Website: apple
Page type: payment
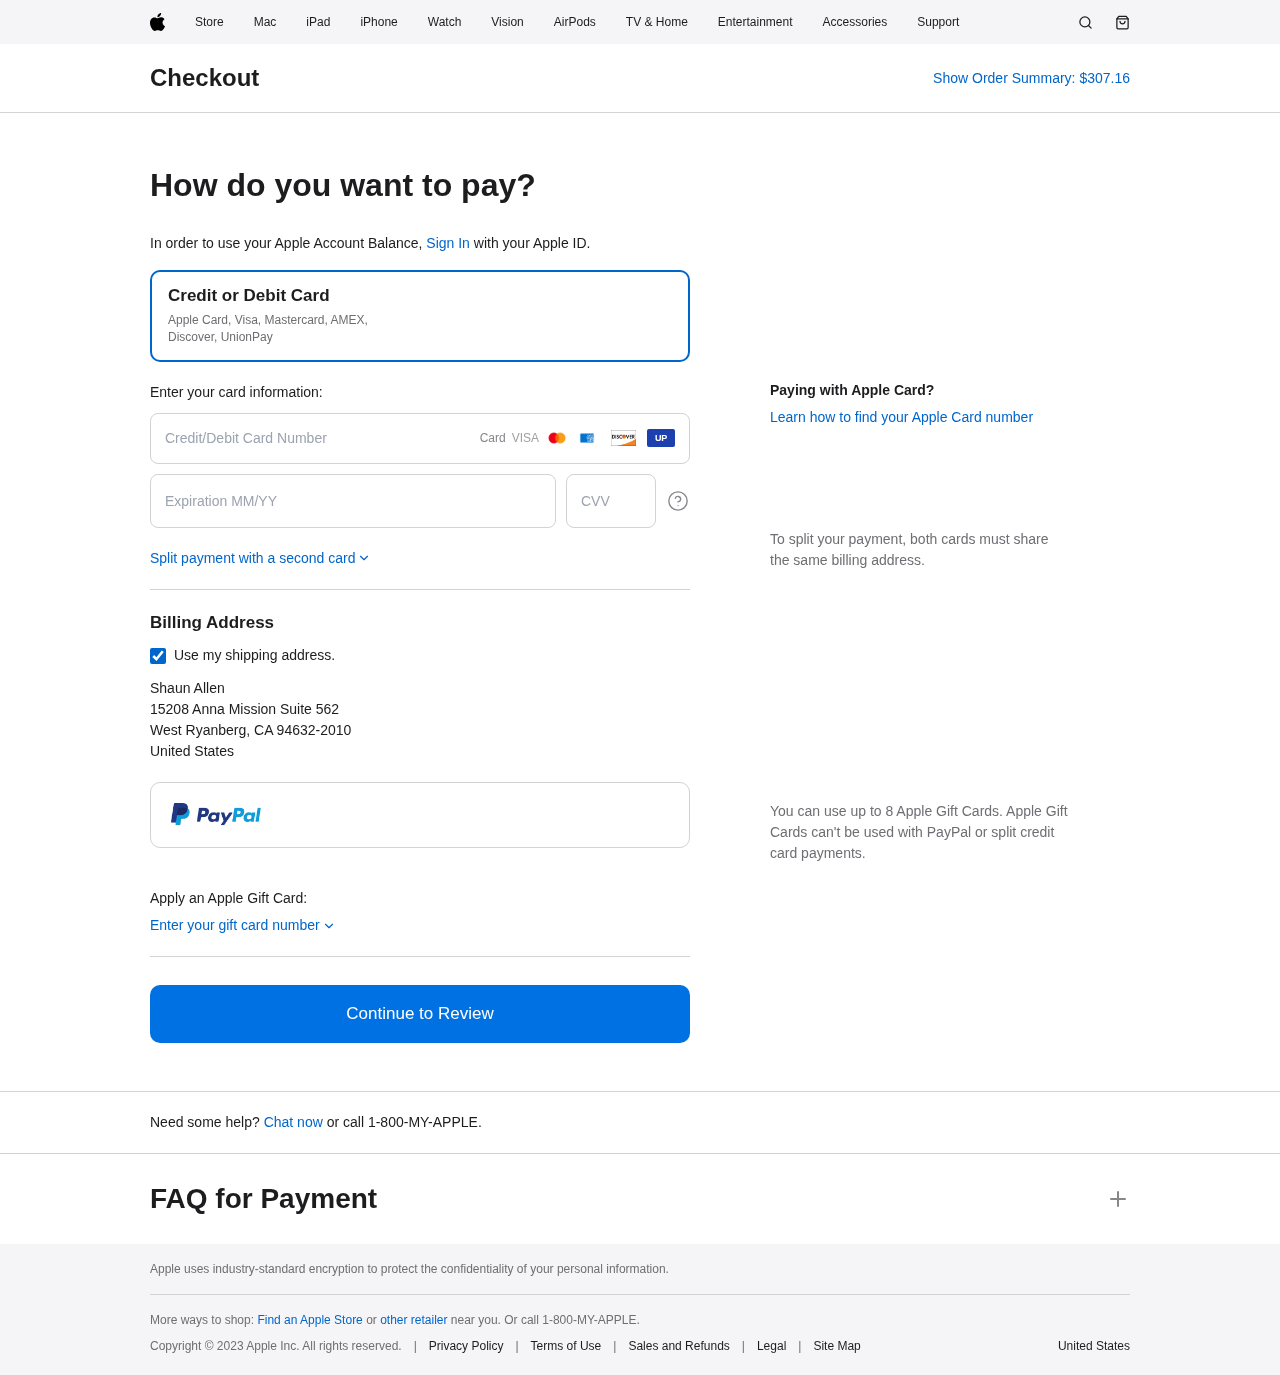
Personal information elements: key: PII_CARD_CVV
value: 458
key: PII_CARD_EXPIRY
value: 01/28
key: PII_CARD_NUMBER
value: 4074 8659 1822 5870
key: PII_COUNTRY
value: United States
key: PII_FULLNAME
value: Shaun Allen
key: PII_STREET
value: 15208 Anna Mission Suite 562
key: PII_CITY_STATE_ZIP
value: West Ryanberg, CA 94632-2010
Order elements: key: ORDER_TOTAL
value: $307.16